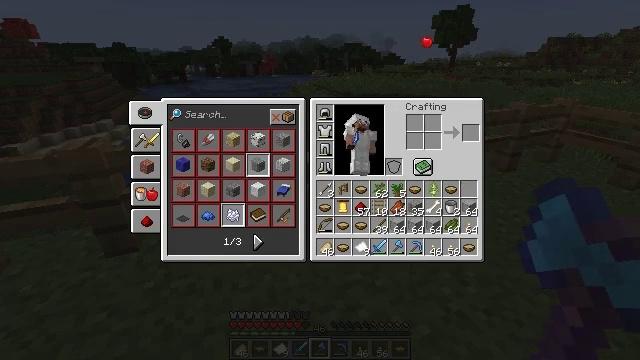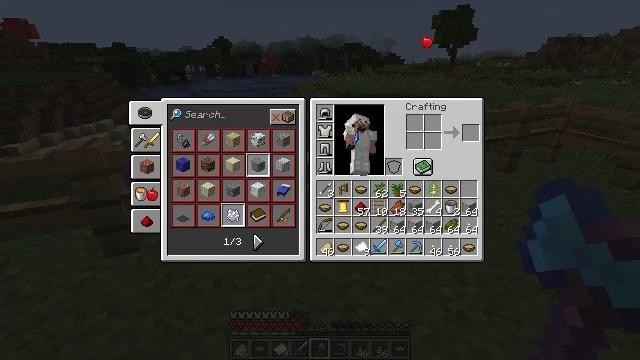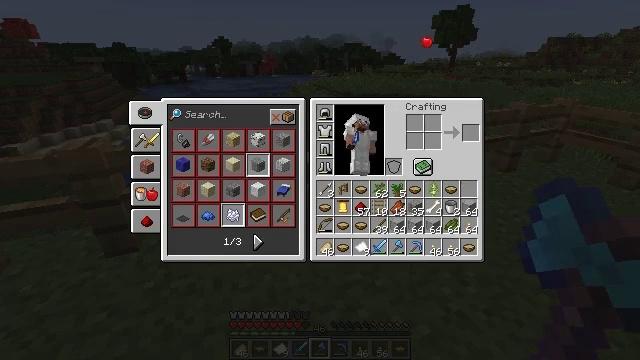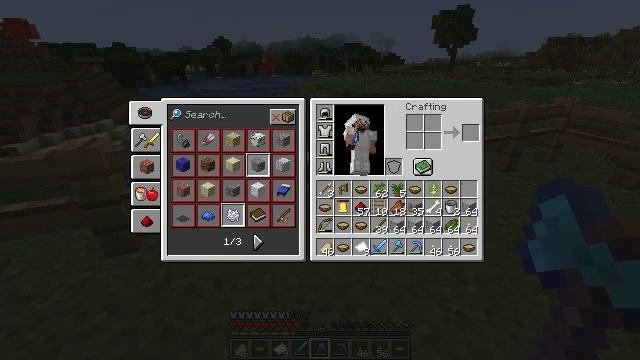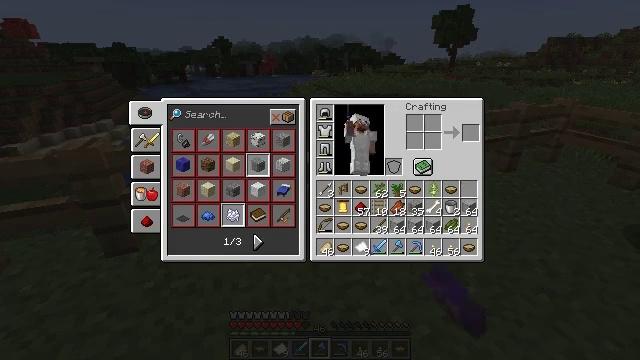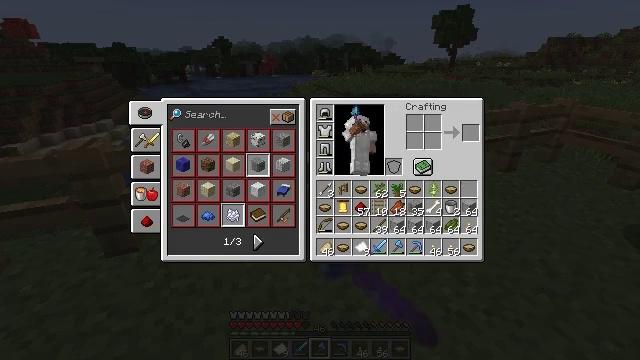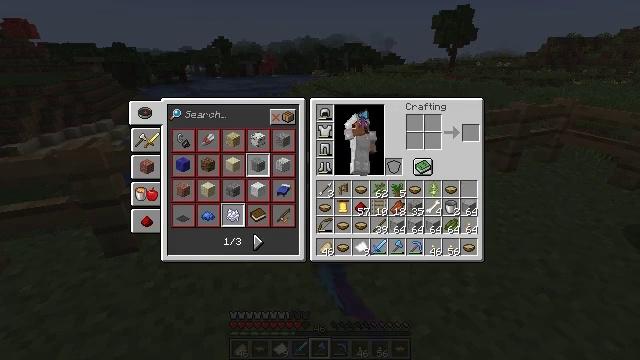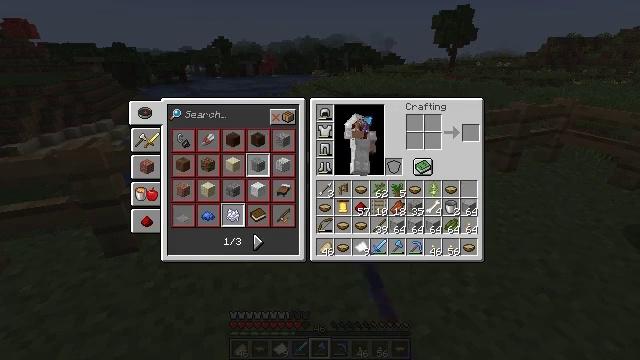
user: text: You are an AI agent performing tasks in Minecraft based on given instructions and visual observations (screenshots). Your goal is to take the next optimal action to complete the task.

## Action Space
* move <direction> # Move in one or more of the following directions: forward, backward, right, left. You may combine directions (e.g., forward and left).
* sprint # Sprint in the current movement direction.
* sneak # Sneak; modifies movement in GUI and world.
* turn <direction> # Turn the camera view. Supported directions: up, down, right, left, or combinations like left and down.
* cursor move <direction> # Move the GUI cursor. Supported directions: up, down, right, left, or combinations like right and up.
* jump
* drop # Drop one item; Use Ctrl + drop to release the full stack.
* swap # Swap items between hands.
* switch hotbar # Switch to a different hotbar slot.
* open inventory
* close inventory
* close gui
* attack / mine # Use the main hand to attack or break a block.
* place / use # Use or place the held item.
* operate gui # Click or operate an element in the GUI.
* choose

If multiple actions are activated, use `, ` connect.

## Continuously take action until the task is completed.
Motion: motion action
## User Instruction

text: Remove an apple from the inventory.
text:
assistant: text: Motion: operate gui
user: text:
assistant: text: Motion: operate gui
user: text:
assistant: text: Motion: no_op
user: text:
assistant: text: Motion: no_op
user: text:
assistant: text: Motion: no_op
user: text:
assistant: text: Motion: no_op
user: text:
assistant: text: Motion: no_op
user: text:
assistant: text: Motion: no_op